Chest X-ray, PA view. Patient: 47 years old, sex F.
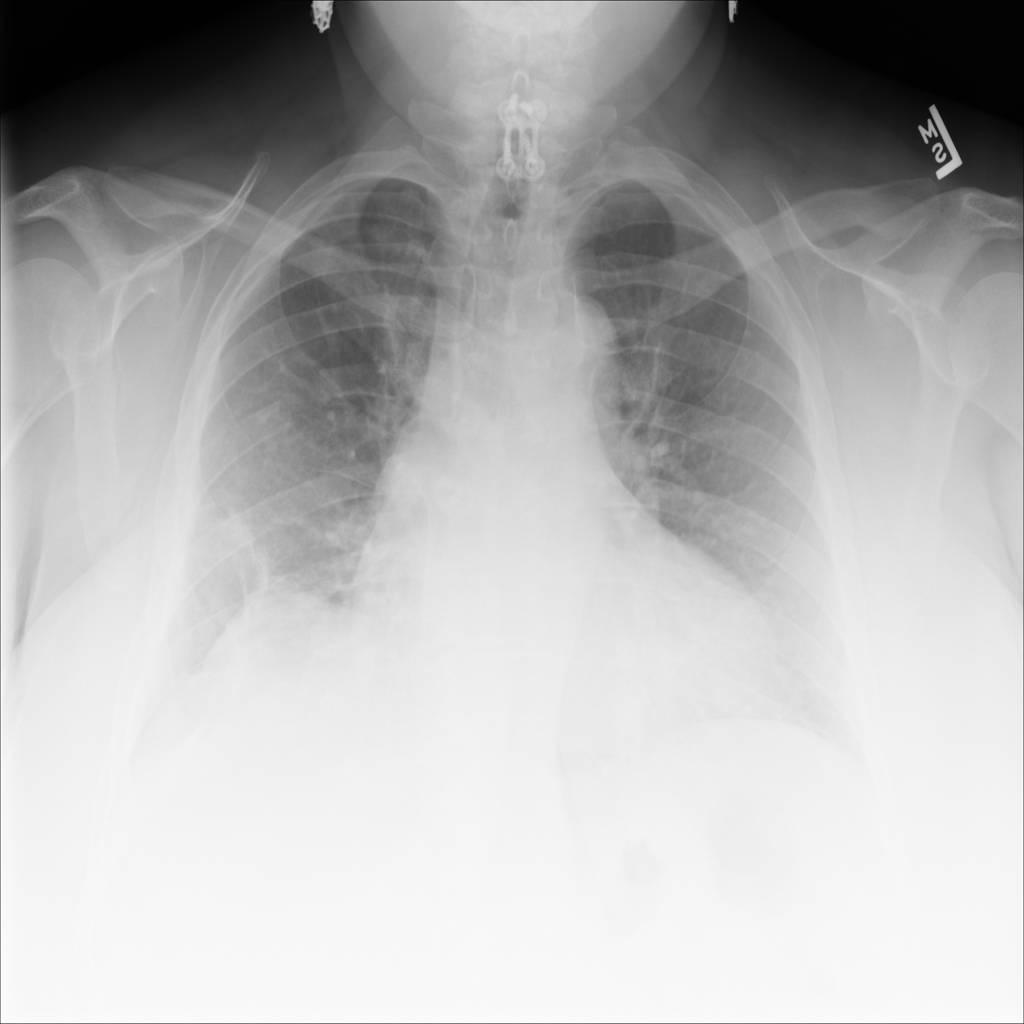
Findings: No Finding